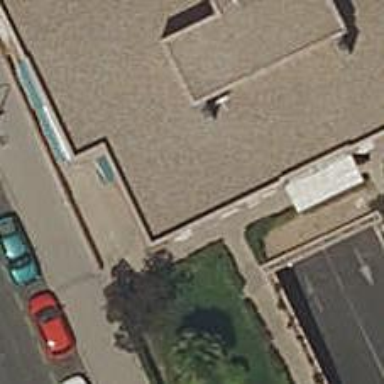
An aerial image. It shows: Bank.